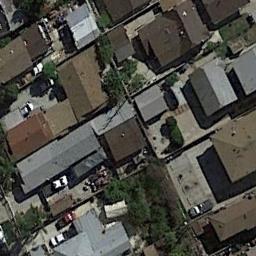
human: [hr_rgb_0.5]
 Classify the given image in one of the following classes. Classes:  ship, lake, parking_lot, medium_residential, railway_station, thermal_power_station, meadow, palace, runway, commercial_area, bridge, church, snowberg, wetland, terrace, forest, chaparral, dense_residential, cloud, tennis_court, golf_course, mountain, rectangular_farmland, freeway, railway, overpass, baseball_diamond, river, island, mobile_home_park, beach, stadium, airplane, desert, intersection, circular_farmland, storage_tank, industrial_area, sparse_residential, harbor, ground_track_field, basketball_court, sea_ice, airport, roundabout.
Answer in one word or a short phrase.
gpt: dense_residential